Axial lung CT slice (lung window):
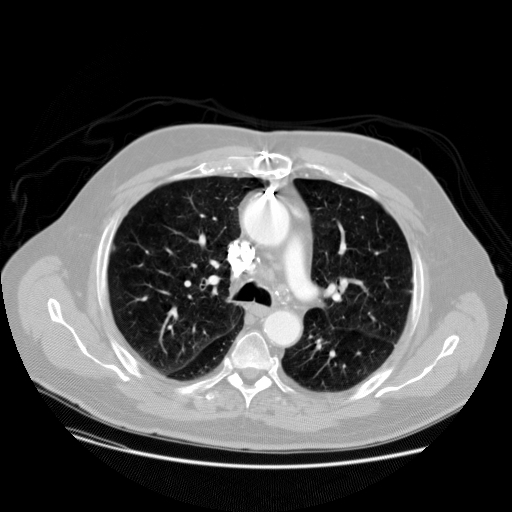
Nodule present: no